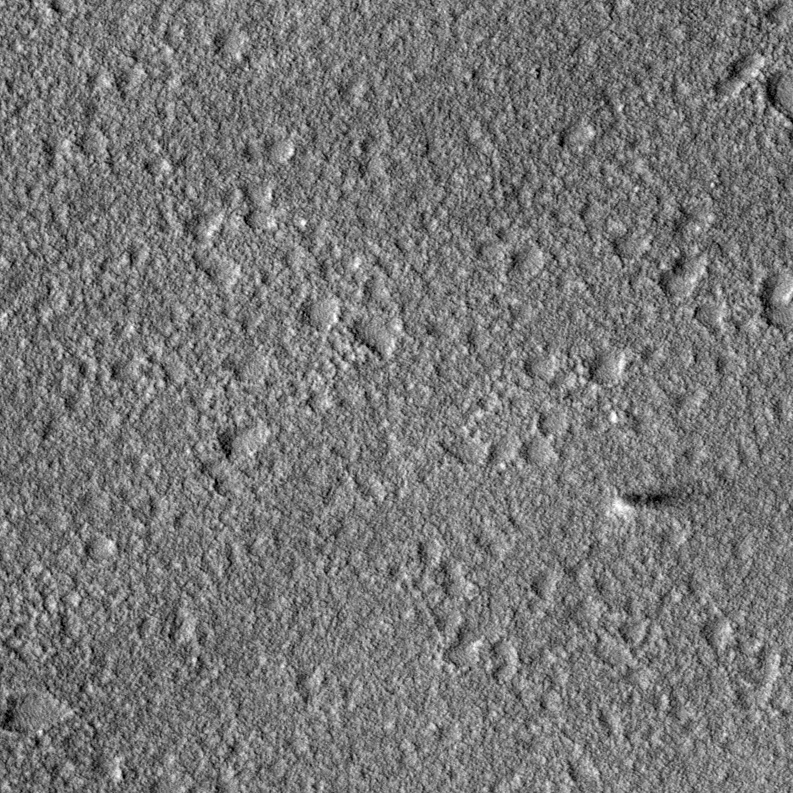
Label: dustdevil